Field crop: maize
Growth stage: 2
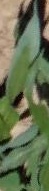
Species: maize